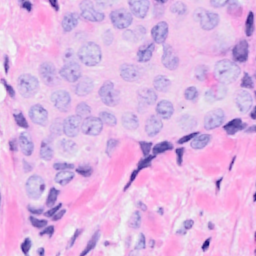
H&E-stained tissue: Breast